Field crop: maize
Growth stage: 2
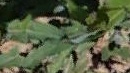
Species: maize